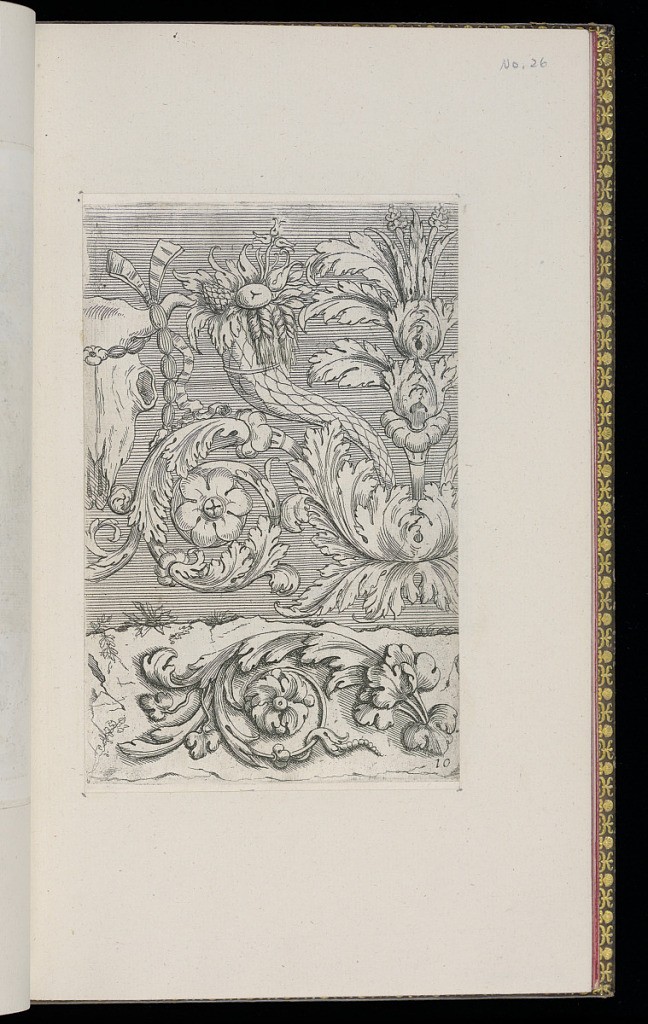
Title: Foliate Scroll Designs
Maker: D. Antoine Pierretz, French, active 1647
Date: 1648
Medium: Etching on laid paper
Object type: Print
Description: Two foliate scroll or frieze designs. The lower design appears to be carved into a stone with tuffs of grass above. The designs feature scrolling leaves, acanthus leaves, rosettes, ribbons, a cornucopia, and a bucranium (goat skull). The plate is numbered.